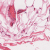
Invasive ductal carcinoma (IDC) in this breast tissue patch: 0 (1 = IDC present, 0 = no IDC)